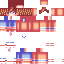
A female human skin with medium skin, wearing brown long hair dressed in a red hoodie and red pants, featuring a closed mouth.